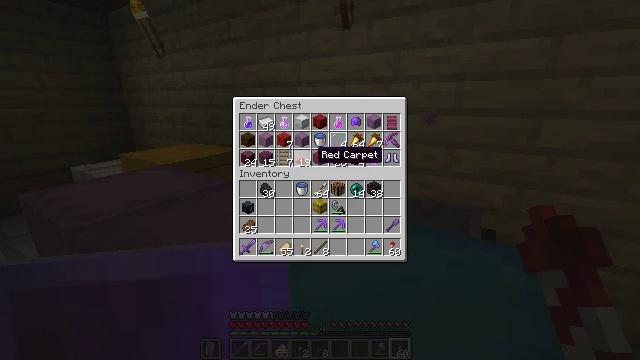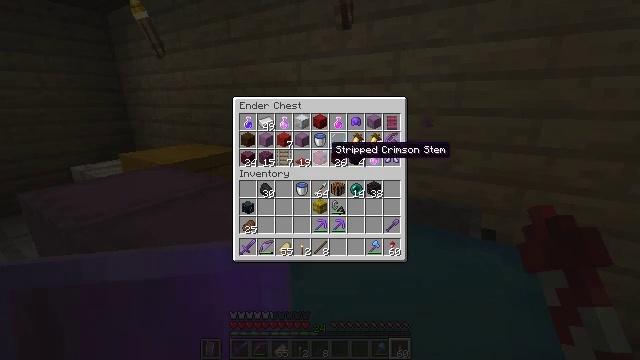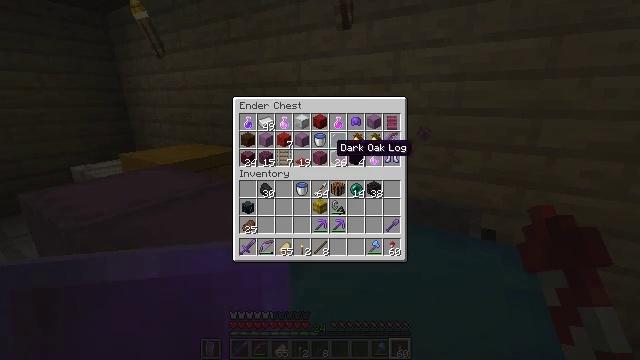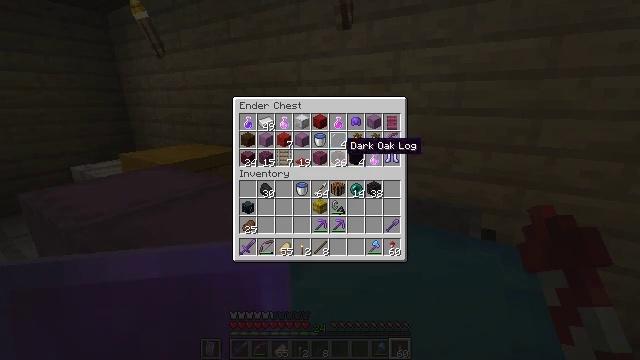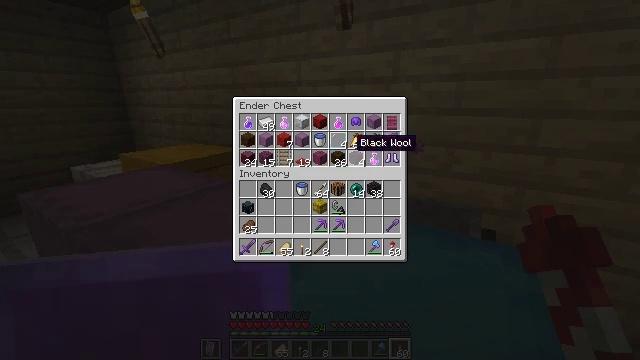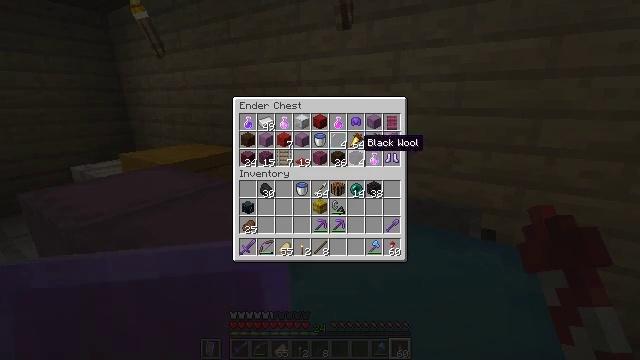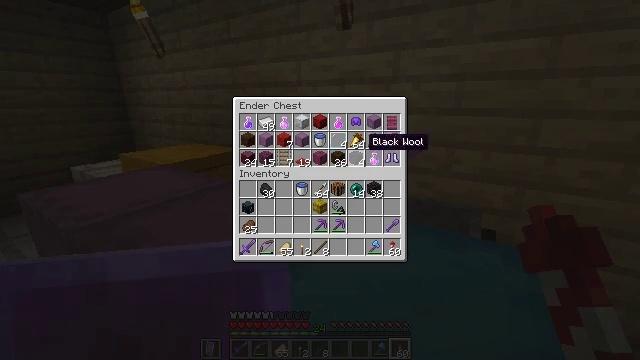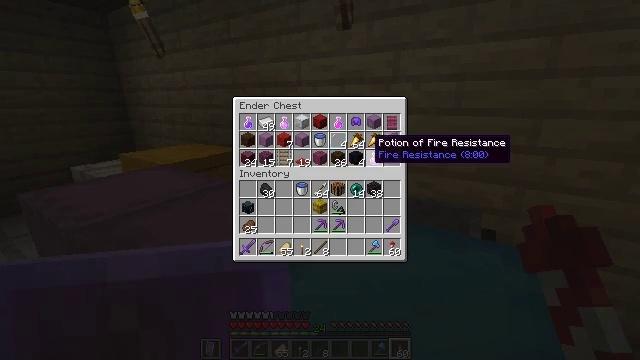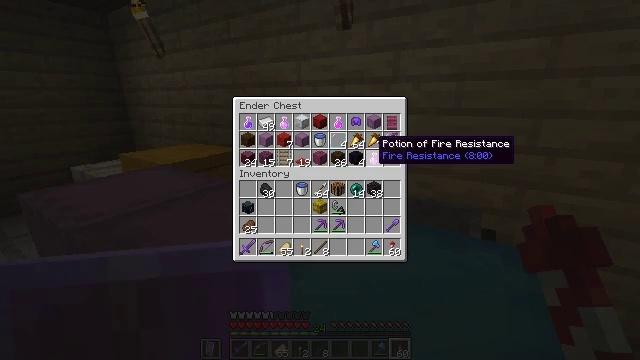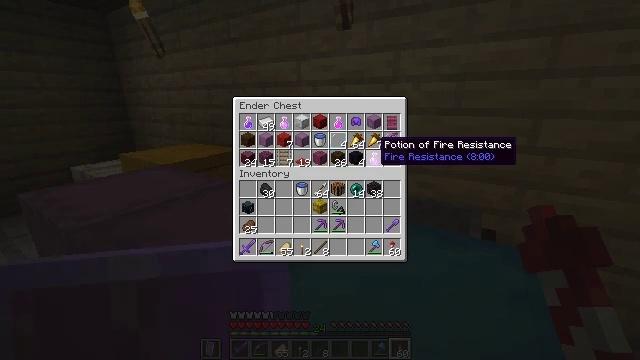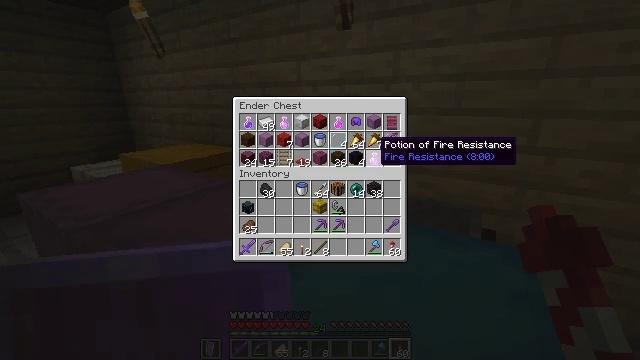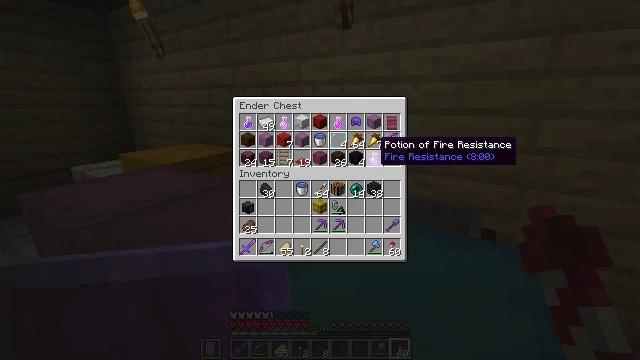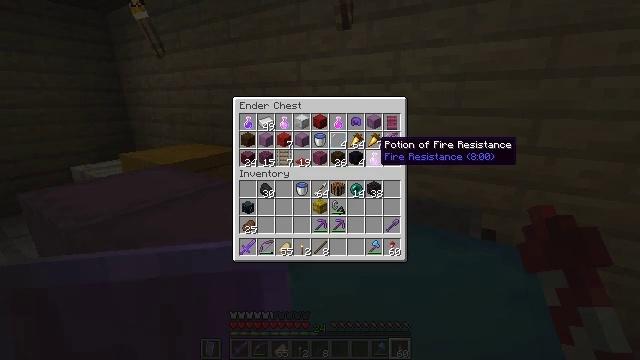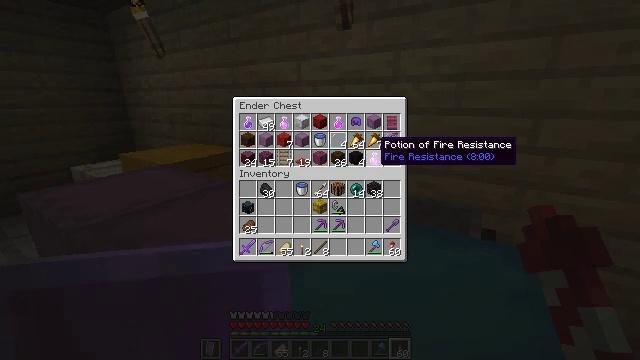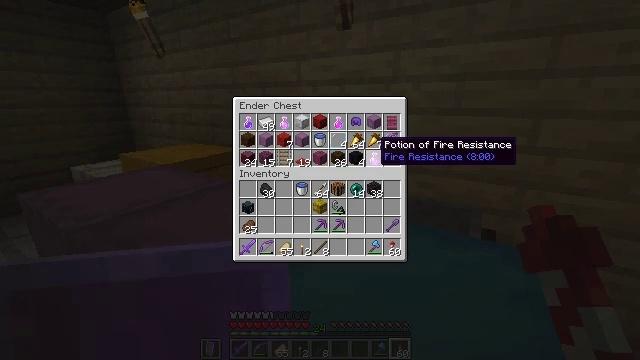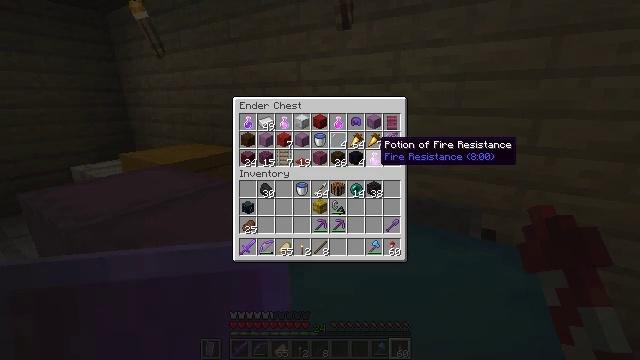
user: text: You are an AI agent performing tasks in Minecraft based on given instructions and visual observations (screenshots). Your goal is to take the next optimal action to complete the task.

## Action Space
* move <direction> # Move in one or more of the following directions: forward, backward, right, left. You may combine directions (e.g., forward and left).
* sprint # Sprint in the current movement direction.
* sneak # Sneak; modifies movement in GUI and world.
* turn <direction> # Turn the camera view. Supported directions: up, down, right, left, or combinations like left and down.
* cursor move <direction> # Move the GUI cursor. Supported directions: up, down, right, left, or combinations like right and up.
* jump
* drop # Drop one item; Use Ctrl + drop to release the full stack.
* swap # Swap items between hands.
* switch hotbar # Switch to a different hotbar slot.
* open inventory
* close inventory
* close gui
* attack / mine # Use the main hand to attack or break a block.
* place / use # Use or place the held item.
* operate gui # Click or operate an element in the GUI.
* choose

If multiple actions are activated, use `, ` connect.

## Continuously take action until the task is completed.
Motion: motion action
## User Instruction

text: Gather blackstone for crafting.
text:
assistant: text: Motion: sneak, turn right
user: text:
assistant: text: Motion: sneak
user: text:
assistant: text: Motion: sneak, turn right
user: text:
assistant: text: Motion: sneak, turn right
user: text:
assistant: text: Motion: sneak, turn right
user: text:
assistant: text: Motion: sneak
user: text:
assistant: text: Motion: sneak
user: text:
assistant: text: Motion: sneak
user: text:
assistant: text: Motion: sneak
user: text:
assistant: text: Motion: sneak
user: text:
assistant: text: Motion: sneak
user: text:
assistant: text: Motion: sneak
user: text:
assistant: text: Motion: sneak
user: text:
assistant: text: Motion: sneak
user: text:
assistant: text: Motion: sneak
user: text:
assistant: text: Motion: sneak
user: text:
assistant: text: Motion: sneak
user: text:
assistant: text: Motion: sneak
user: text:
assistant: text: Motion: sneak
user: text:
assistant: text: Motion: sneak
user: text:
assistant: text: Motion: sneak
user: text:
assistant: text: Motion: sneak
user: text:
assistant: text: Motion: sneak
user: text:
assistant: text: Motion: sneak
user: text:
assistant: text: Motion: sneak
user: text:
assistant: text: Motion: sneak
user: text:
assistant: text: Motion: sneak, attack / mine
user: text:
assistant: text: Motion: sneak, attack / mine
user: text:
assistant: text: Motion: sneak, attack / mine
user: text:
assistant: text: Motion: sneak